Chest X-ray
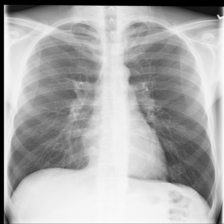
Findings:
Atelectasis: negative
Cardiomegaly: negative
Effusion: negative
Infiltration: negative
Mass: negative
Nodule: negative
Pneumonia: negative
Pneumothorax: negative
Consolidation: negative
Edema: negative
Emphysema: negative
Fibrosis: negative
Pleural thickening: negative
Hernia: negative